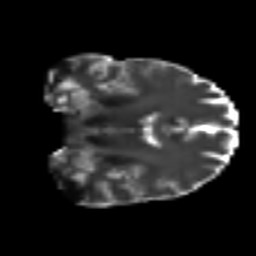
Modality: T2w
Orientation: coronal
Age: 34
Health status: ill
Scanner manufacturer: philips
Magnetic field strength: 3 T
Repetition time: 9 s
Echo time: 0.127 s